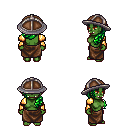
a pixel art fantasy rpg character, female body template, orc, green skin, gold arm armor, robe skirt, green left-swept hairstyle, chain helm, four views (front, back, left, right), 2x2 character sprite sheet, small pixel art, hard edges, no anti-aliasing